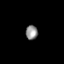
Tissue: prostate
Cell type: T cells
Senescence score: 0.2809
Nuclear area (px): 171
Mean DAPI intensity: 141.982